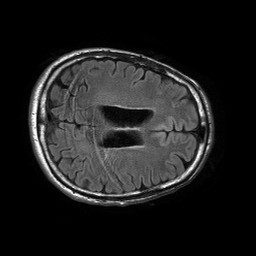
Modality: FLAIR
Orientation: axial
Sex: male
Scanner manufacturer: philips
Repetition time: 11 s
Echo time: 0.125 s